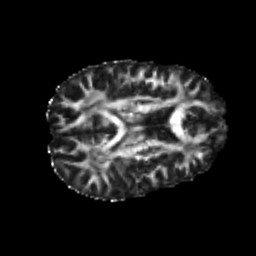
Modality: FA
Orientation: axial
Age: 22
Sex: male
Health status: healthy
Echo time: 0.074 s